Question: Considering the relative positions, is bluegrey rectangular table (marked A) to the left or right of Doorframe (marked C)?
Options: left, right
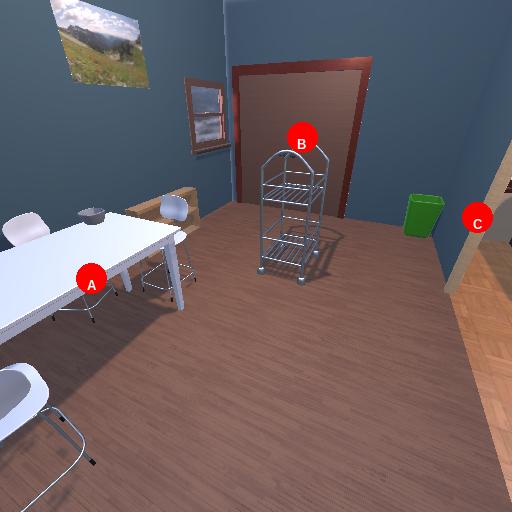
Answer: left